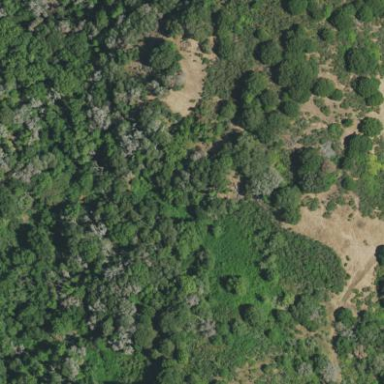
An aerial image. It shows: Area covered in scrub vegetation.